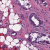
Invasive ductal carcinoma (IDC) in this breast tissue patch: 1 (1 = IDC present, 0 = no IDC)